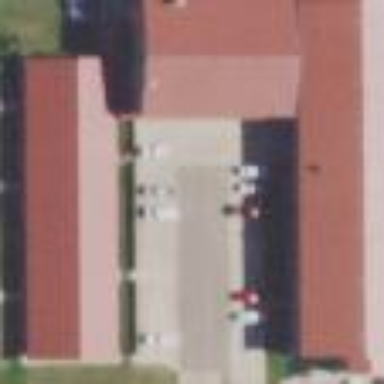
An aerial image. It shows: Building that is motel.